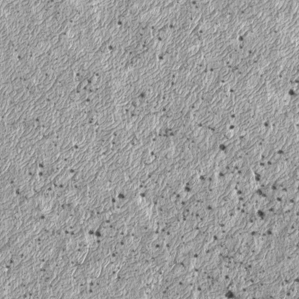
Label: frost